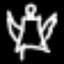
Label: angel